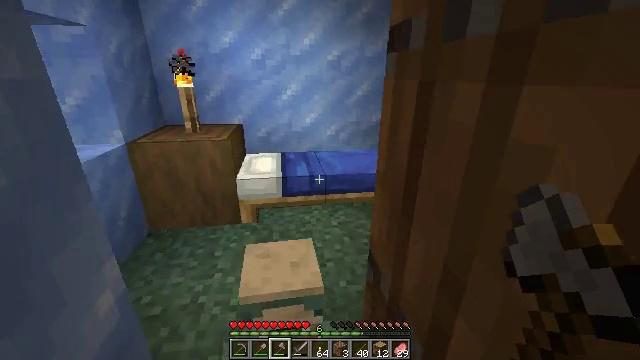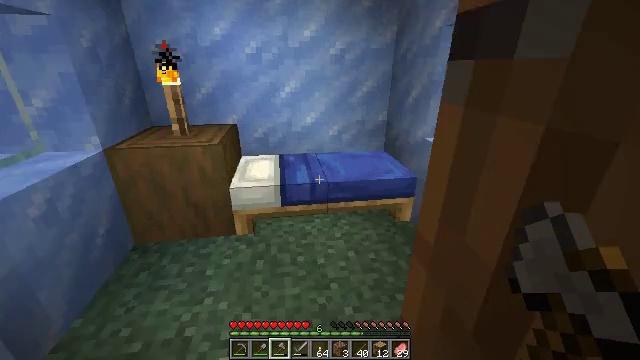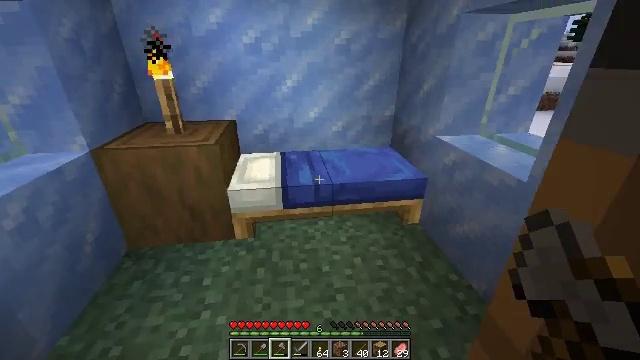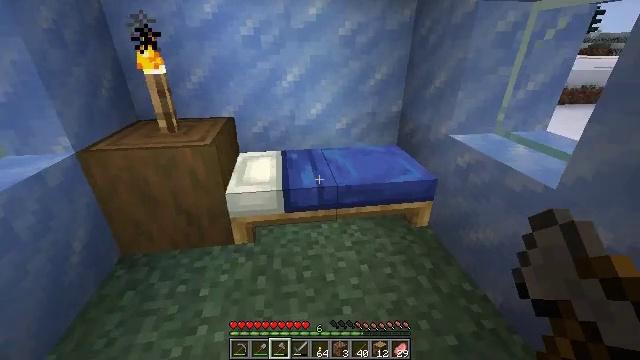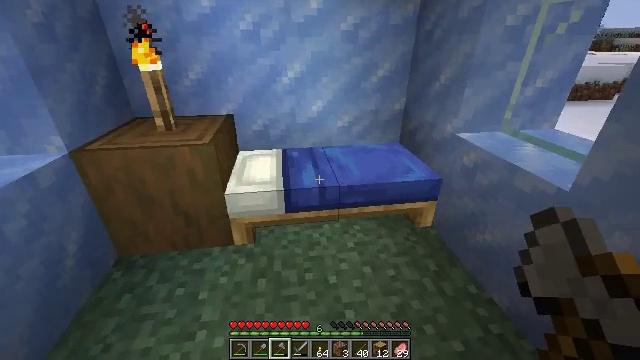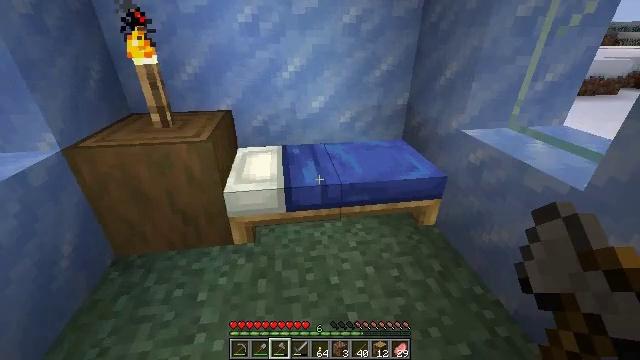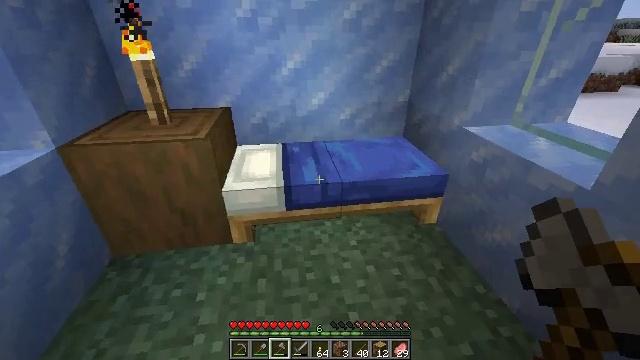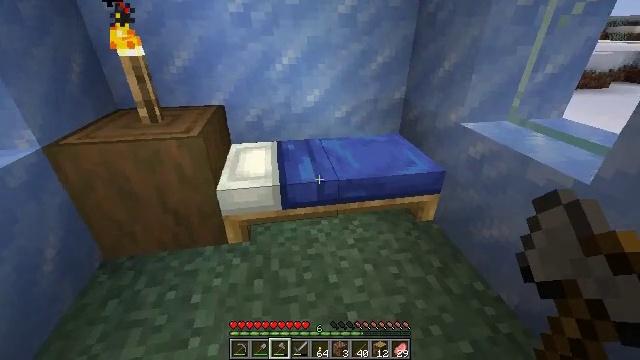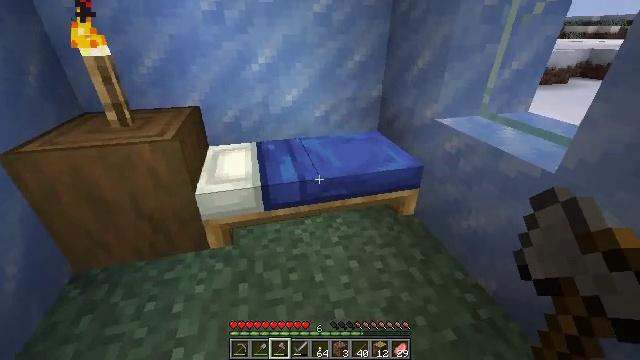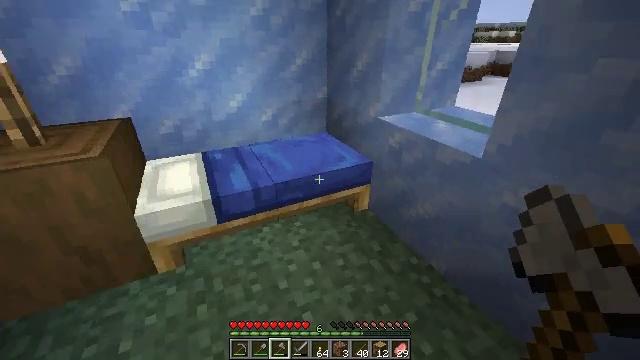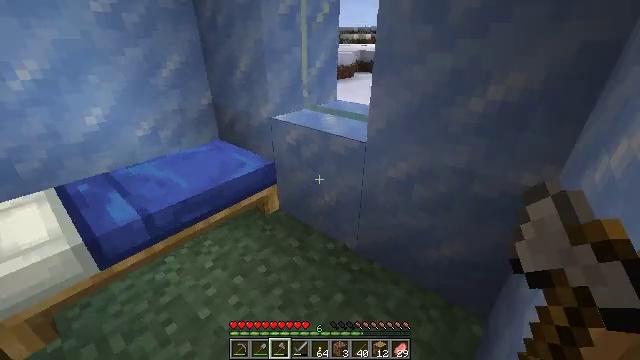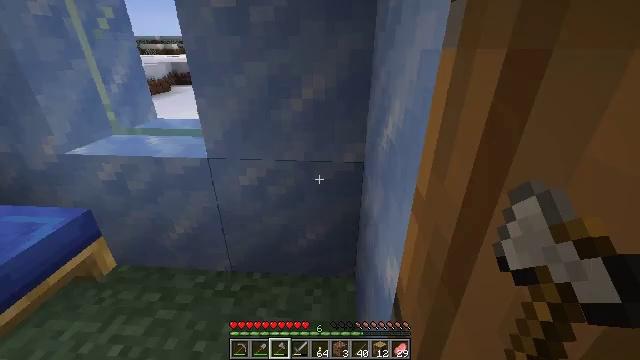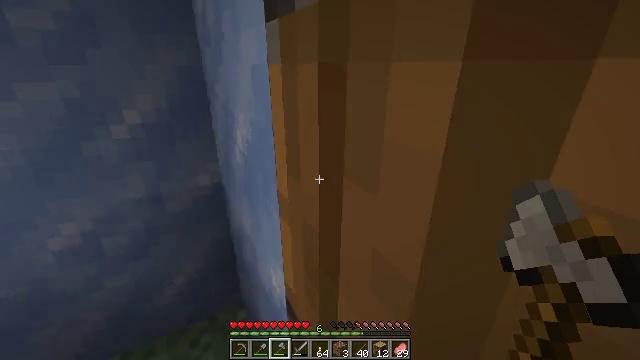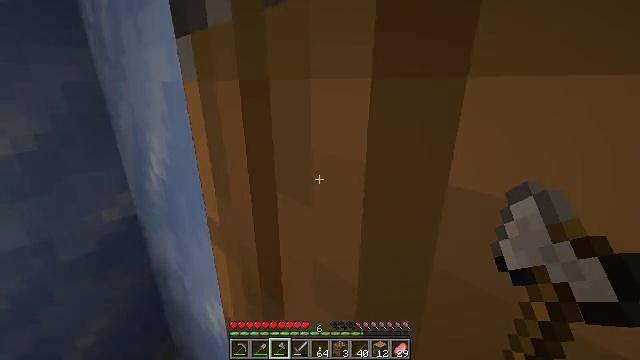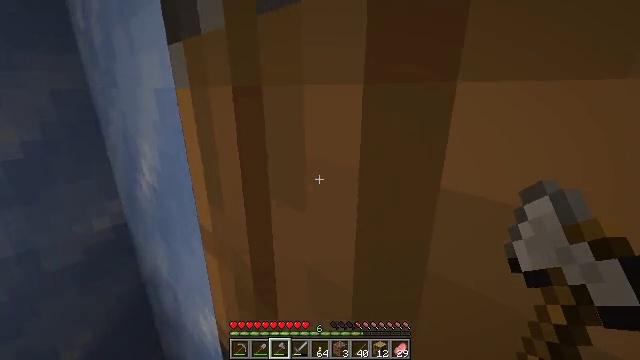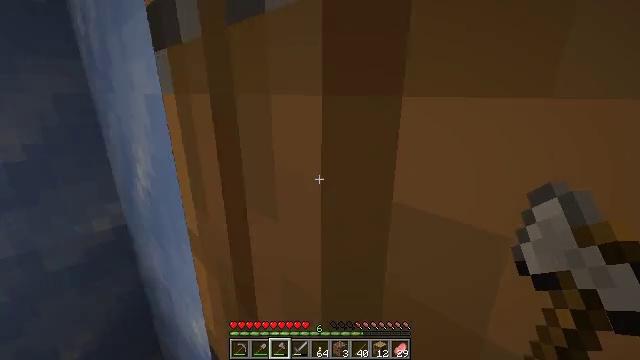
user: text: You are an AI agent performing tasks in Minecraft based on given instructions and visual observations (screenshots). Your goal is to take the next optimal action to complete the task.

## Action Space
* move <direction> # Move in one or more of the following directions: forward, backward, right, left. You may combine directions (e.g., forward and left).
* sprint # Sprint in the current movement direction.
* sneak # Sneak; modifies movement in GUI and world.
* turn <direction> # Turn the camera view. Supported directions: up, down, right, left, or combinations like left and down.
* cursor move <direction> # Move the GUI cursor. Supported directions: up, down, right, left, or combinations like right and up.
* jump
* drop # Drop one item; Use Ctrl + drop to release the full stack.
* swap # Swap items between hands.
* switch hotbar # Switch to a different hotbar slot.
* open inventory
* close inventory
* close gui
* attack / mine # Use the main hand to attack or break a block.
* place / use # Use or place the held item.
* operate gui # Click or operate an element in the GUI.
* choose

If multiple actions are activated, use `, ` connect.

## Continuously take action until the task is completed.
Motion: motion action
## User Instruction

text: Break the potato plant to gather potatoes.
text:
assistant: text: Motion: move forward, turn down
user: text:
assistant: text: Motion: move forward, turn down
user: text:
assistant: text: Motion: turn down
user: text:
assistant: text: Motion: no_op
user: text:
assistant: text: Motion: turn down
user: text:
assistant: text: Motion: no_op
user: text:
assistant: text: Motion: turn right
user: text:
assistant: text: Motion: turn right
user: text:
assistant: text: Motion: turn right
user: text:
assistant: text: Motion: turn right
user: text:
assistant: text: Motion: turn right and up
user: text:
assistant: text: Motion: turn right and up
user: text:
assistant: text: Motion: turn right and up
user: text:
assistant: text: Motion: turn right and up
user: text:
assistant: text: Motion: move right, turn left
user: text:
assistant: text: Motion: move forward and move right
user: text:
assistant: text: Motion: move forward and move right
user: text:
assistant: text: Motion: move forward and move right
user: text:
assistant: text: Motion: move forward and move right
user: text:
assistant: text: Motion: move forward and move right
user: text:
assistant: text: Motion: move forward and move right
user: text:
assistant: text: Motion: move forward and move right
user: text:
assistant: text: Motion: move forward and move right
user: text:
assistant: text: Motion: move forward and move right
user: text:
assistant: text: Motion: move forward and move right
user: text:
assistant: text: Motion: move forward
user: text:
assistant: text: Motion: move forward
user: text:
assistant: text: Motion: move forward, turn left and up
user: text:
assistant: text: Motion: move forward, turn left and up
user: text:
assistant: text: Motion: move forward, turn left and up